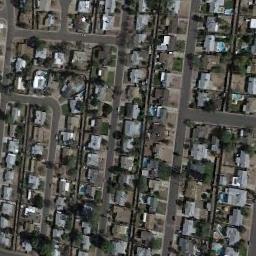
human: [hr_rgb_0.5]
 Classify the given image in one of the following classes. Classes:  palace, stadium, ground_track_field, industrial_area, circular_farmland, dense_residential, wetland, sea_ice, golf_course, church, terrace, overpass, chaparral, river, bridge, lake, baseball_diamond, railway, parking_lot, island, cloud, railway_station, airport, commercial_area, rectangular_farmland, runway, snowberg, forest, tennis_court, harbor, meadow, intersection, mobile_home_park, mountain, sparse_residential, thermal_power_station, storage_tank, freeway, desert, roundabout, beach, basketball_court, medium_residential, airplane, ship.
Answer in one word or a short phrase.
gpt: dense_residential